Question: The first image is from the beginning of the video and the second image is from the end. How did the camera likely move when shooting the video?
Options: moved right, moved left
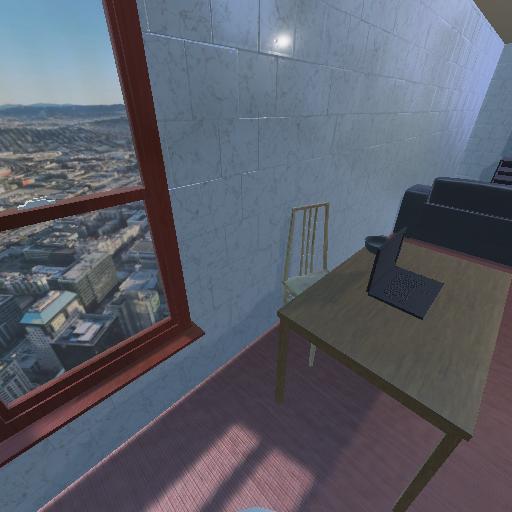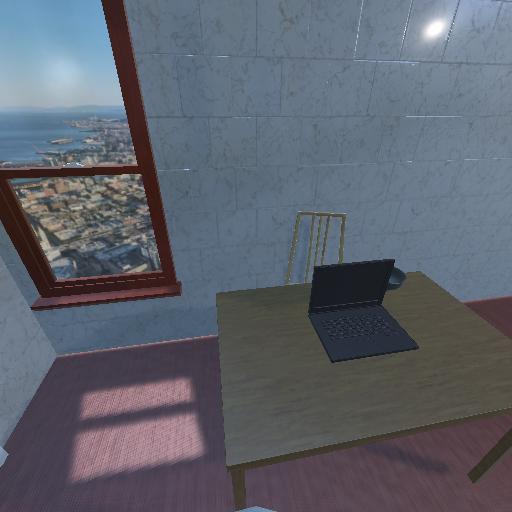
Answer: moved right